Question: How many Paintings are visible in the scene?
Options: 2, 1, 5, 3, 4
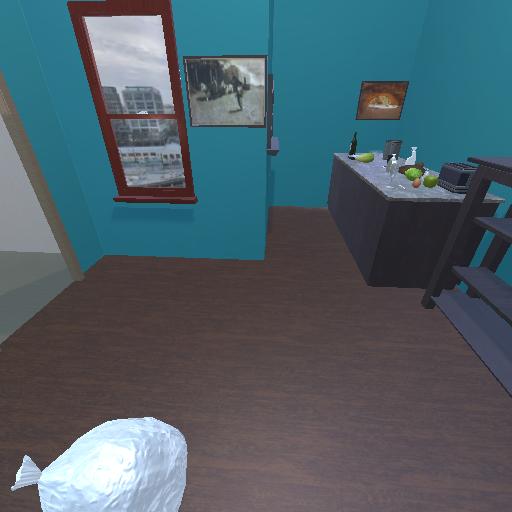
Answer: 2